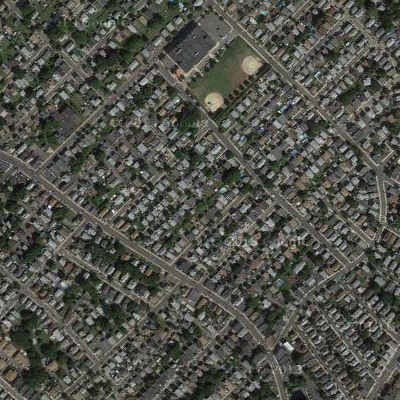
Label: fResident